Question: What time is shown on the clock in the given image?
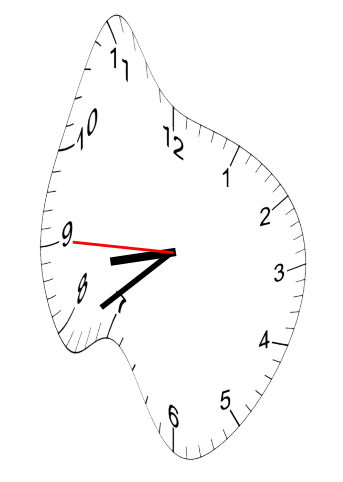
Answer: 08:38:45